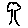
Label: tree